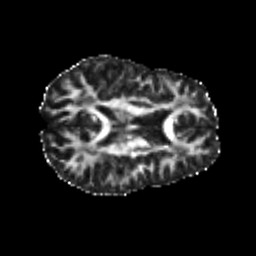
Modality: FA
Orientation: axial
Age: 23
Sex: female
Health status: healthy
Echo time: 0.074 s